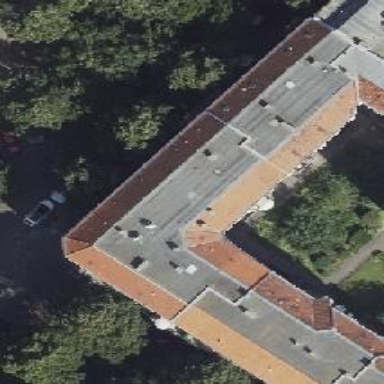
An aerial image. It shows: Part of building.